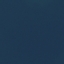
Label: SeaLake